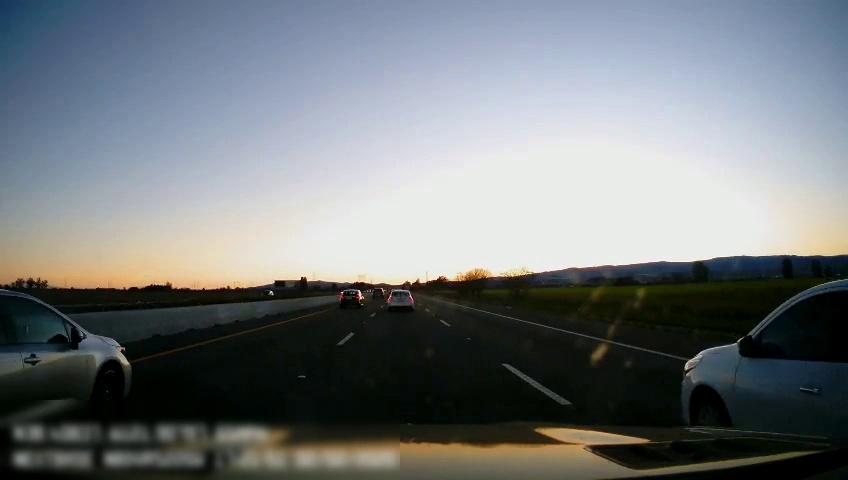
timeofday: Day
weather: Sunny
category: Drivable Space
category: Vehicles | Car
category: Vehicles | Car
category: Vehicles | Car
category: Vehicles | SUV
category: Vehicles | Car
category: Vehicles | Car
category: Lanes | Current Lane
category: Lanes | Current Lane
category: Lanes | Alternate Lane
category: Lanes | Alternate Lane